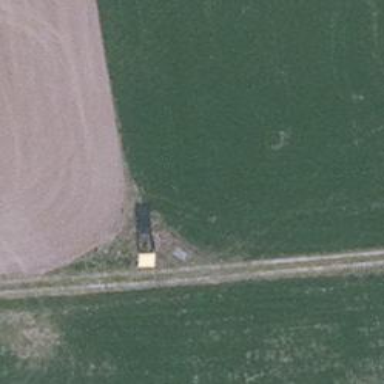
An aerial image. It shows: Shelter that serves as raised hide hunting stand.